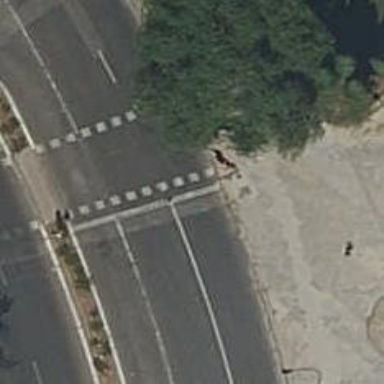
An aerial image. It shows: Road with traffic signals at crossing.